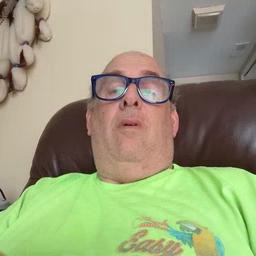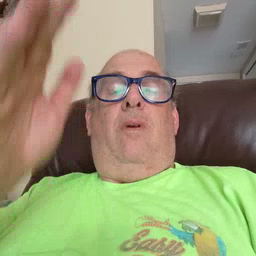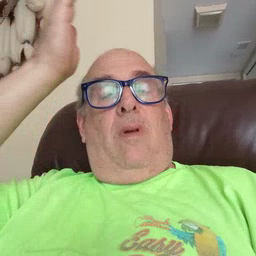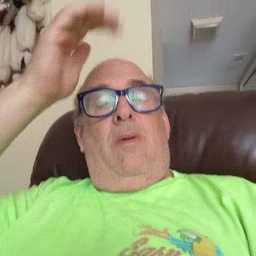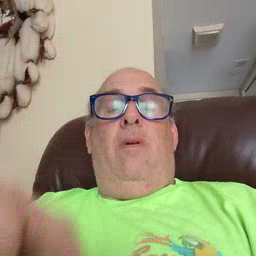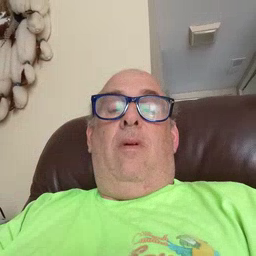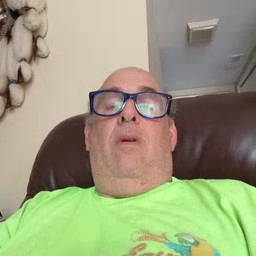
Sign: garbage